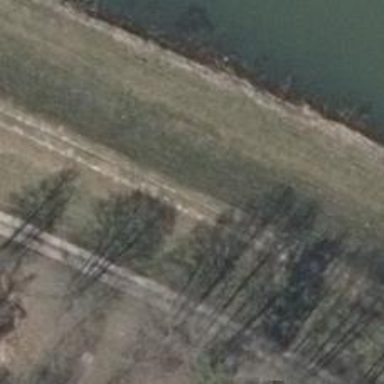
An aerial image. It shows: Embankment created as man-made structure.